Question: I am trying to get 2 monitors setup.
I have Radeon HD 4800, using the open-source driver. 64bit.
When i change the monitor settings in KDE it changes, but when i reboot: the monitors is going back to duplicated (screen settings have not been saved).
This is the settings i want:

How can i make the system automaticly use these settings at boot?
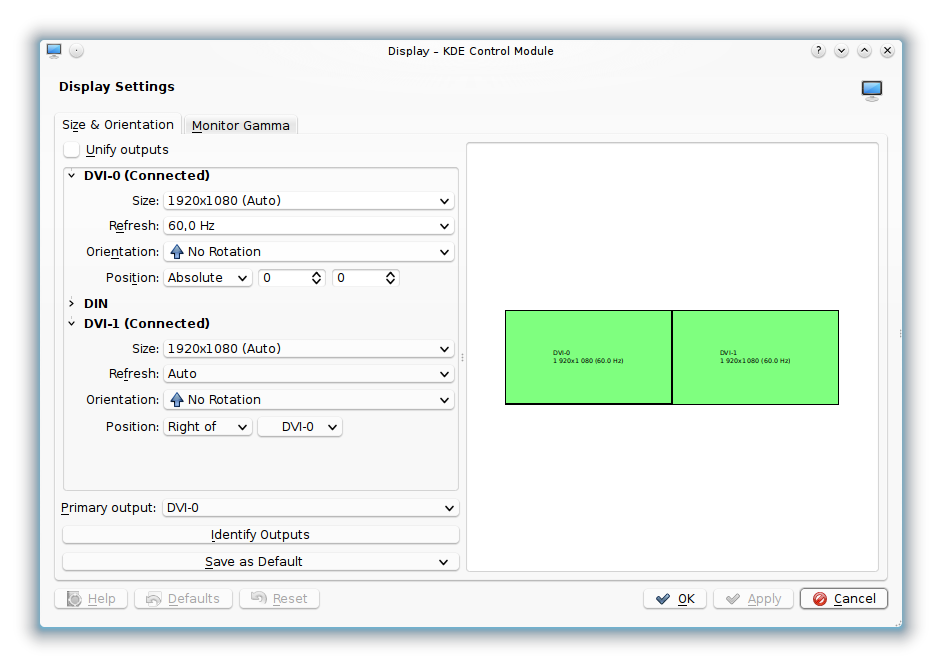
Answer: I solved it. Made a script 1920x2.sh in /etc/X11.
'''
xrandr --output DVI-0 --auto --output DVI-1 --auto --right-of DVI-0
'''
Added this script to Alt + F2: Autostart.
Maybe not the best solution, but i works.